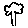
Label: tree